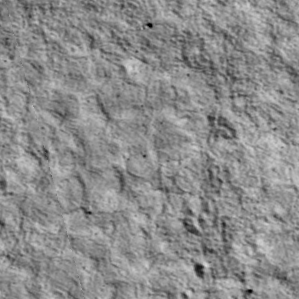
Label: non_frost